Field crop: tomato
Growth stage: 1
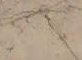
Species: cyperus